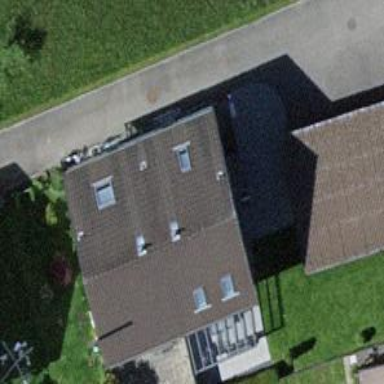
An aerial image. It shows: Semidetached house.